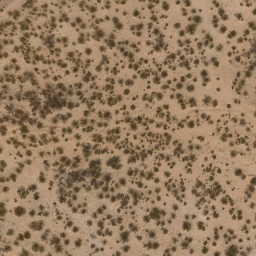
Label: chaparral